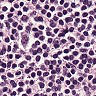
Metastatic tissue present: no